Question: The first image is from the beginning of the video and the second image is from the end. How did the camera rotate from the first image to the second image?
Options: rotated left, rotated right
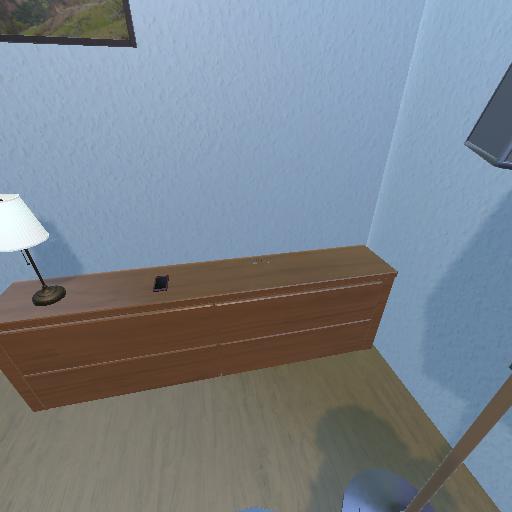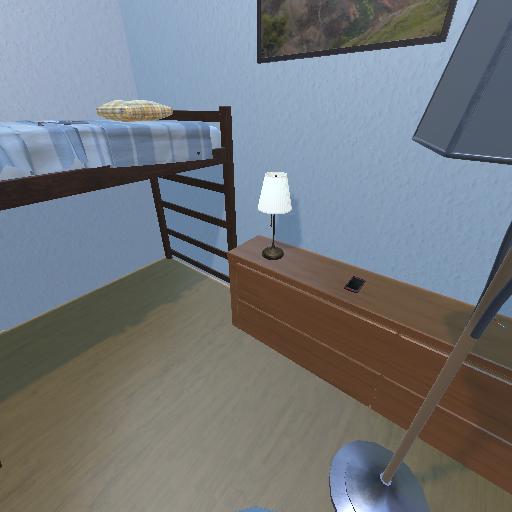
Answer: rotated left